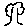
Label: tree